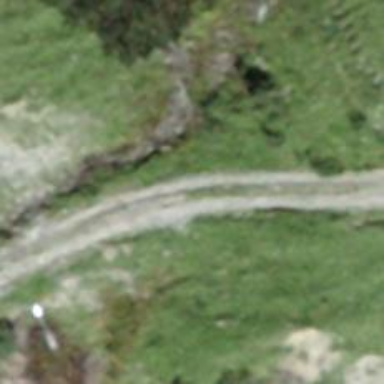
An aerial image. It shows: Track with grade 5 tracktype.